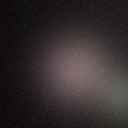
Screen state: off